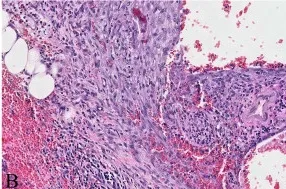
Cranial mediastinal hemangiosarcoma. (B) The cells are tightly packed with minimal amphophilic cytoplasm and hyperchromatic plump oblong nuclei with coarsely stippled chromatin and a single nucleolus, 200X H&E stain objective.
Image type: pathology (h&e)